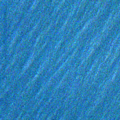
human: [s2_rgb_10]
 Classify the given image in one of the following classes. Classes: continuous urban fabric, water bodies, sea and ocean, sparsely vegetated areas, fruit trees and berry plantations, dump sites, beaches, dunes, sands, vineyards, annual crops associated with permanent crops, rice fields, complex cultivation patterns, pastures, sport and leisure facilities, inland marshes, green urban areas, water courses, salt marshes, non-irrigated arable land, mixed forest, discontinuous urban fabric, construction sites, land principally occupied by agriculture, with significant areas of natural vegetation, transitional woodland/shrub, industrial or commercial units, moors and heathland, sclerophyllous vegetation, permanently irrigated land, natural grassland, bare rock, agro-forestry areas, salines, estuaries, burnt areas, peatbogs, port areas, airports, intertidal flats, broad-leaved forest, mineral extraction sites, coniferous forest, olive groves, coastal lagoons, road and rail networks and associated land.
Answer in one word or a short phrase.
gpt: sea and ocean